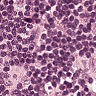
Metastatic tissue present: no